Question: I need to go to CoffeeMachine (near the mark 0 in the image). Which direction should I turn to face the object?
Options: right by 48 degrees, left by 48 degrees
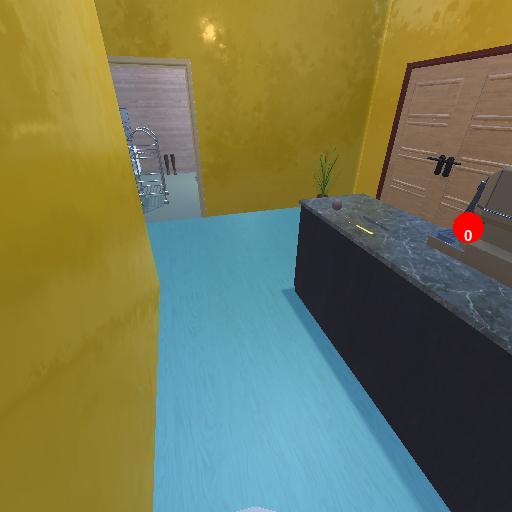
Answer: right by 48 degrees